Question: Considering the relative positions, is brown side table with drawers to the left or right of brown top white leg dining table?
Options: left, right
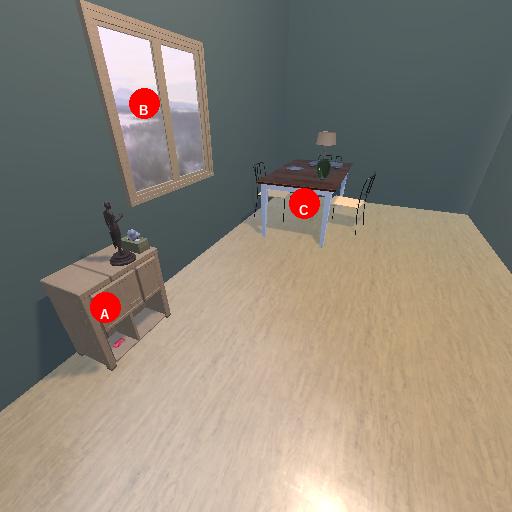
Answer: left